Question: I have a pretty large ZEST Tree, displaying a Hashtree (Merkletree). Because of its size and limited available space it gets so compressed you can't read it anymore:

Therefore I want to be able to grab more space than the actual shell has, and implement a scrolling/dragging option to move around with the mouse.
However, I can't find a subelement in which I can contain it, which doesn't get filled into the space I have.
I already have tried 'SashForm' (org.eclipse.swt.custom.SashForm), but it couldn't become bigger than the window.
Is there a possibility to implement my plan or is it generally not supported in SWT?
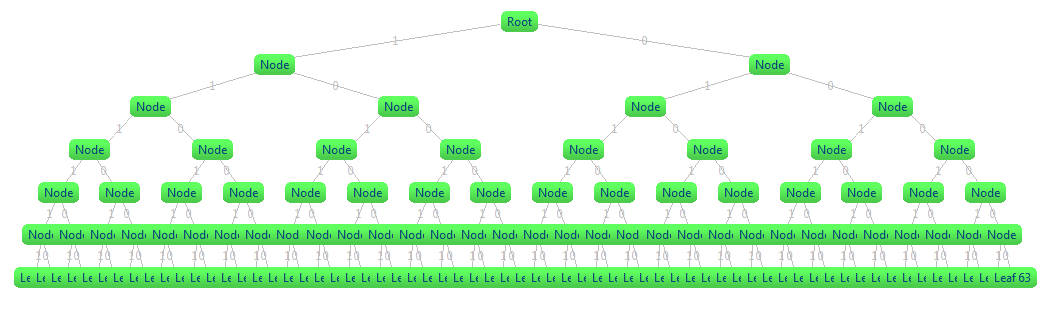
Answer: After some time I got it working in a decent way. I use a simple PaintListener with the method setSize. For the Zooming I use the class org.eclipse.gef.editparts.ZoomManager. I found one big disatvantage, this class needs a lot of performance and there are certainly other solutions as well.
I hope the code makes clear why and how.
'''
public class ZoomableZestGraph extends Composite {
private GraphViewer graphViewer;
private Graph graph;
public ZoomableZestGraph(Composite parent, int style) {
super(parent, style);
this.setLayout(new GridLayout(1, true));
this.setLayoutData(new GridData(SWT.FILL, SWT.FILL, true, true, 1,1));
//create a GraphViewer and Graph
graphViewer = new GraphViewer(this, SWT.V_SCROLL | SWT.H_SCROLL);
graph = graphViewer.getGraphControl();
graph.setLayoutAlgorithm(new TreeLayoutAlgorithm(LayoutStyles.NO_LAYOUT_NODE_RESIZING), true);
graph.setHorizontalScrollBarVisibility(Graph.ALWAYS);
graph.setVerticalScrollBarVisibility(Graph.ALWAYS);
//Fill our graph with some nodes and connect them
GraphNode node1 = new GraphNode(graph, SWT.NONE, "Earendil");
GraphNode node2 = new GraphNode(graph, SWT.NONE, "Elros");
GraphNode node3 = new GraphNode(graph, SWT.NONE, "Elrond");
GraphNode node4 = new GraphNode(graph, SWT.NONE, "Elladan");
GraphNode node5 = new GraphNode(graph, SWT.NONE, "Elrohir");
GraphNode node6 = new GraphNode(graph, SWT.NONE, "Arwen");
new GraphConnection(graph, ZestStyles.CONNECTIONS_DIRECTED, node1, node2);
new GraphConnection(graph, ZestStyles.CONNECTIONS_DIRECTED, node1, node3);
new GraphConnection(graph, ZestStyles.CONNECTIONS_DIRECTED, node2, node4);
new GraphConnection(graph, ZestStyles.CONNECTIONS_DIRECTED, node2, node5);
new GraphConnection(graph, ZestStyles.CONNECTIONS_DIRECTED, node2, node6);
/*
This graphViewer consists of 2 components: the control and the graph (Figure)
We want to give the control a size by the layout and the graph a custom, bigger value.
For the control (graphViewer.getControl) I simply grab all available space
*/
GridDataFactory.fillDefaults().grab(true, true).applyTo(graphViewer.getControl());
//For the graph we have to create a PaintListener.
graph.addPaintListener(new PaintListener() {
@Override
public void paintControl(PaintEvent e) {
graph.setSize(1300, 1080);
}
});
//The Graph now fills the shell/parent composite,
//but the actual graph size can be set as we want in the paint //listener
//Zooming with the class org.eclipse.gef.editparts.ZoomManager
//As arguments we need a ScalableFigure which we receive by graph.getRootLayer and the Viewport.
ZoomManager zoomManager = new ZoomManager(graph.getRootLayer(), graph.getViewport());
//we bind the zoom mechanic to a simple mouse wheel listener
graph.addMouseWheelListener(new MouseWheelListener() {
@Override
public void mouseScrolled(MouseEvent e) {
if (e.count < 0) {
zoomManager.zoomOut();
} else {
zoomManager.zoomIn();
}
}
});
//We give the focus to our graphViewer, so it receives the MouseWheel Events
graphViewer.getControl().forceFocus();
}
@Override
protected void checkSubclass() {
//we are a composite subclass
}
}
'''
Note: I didn't include the imports